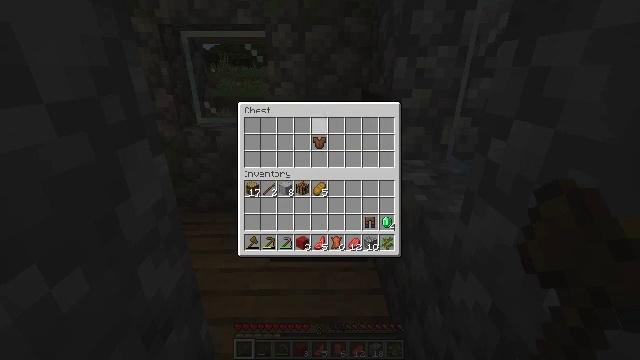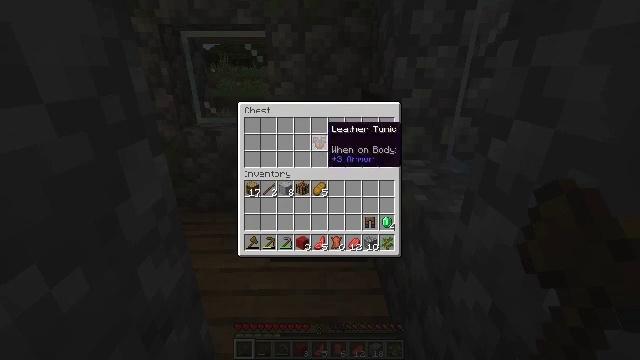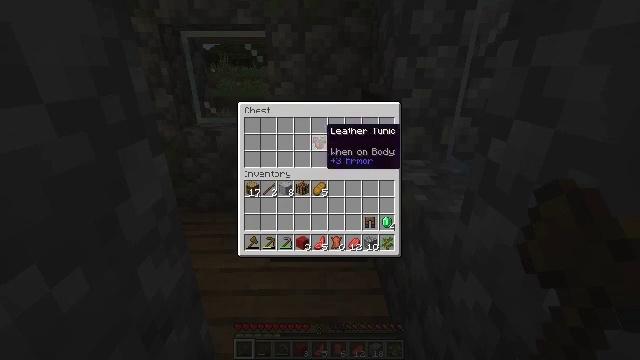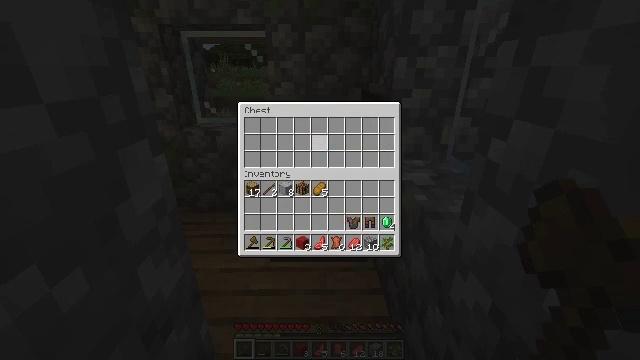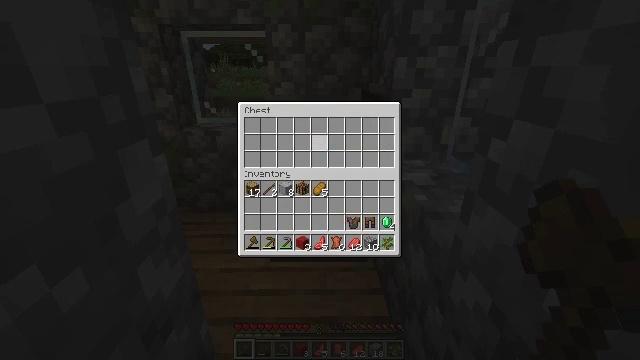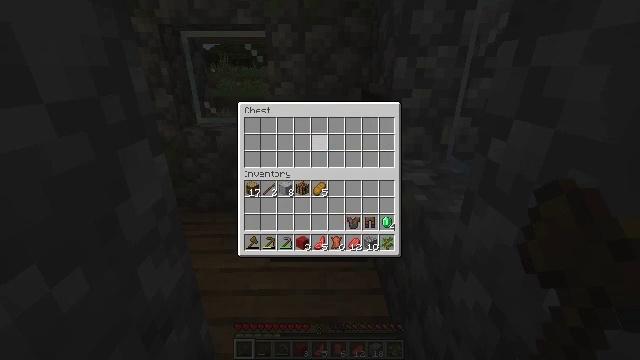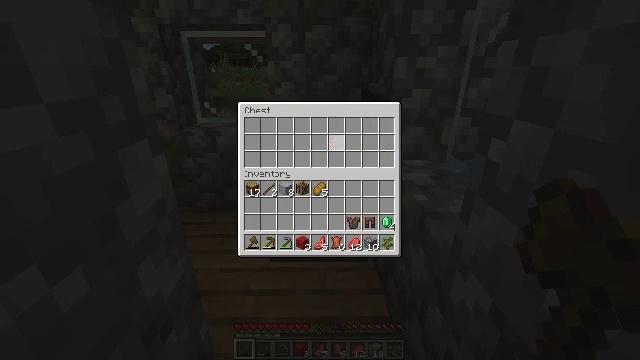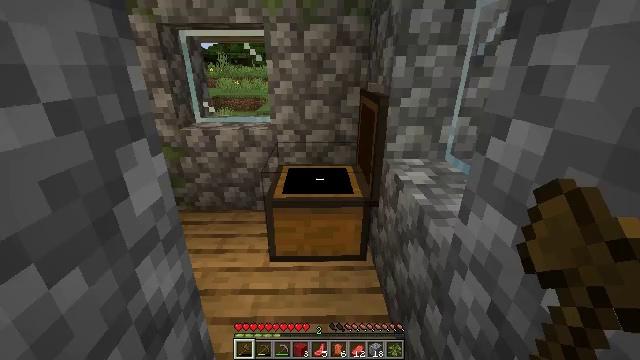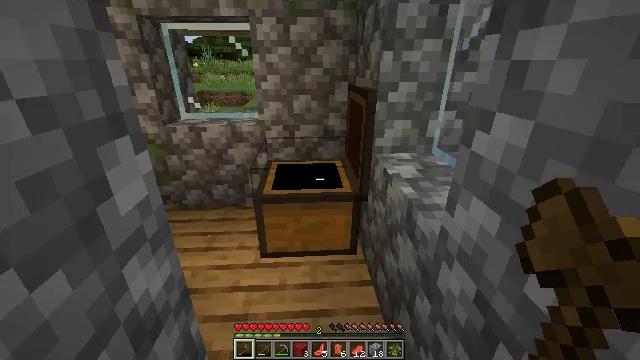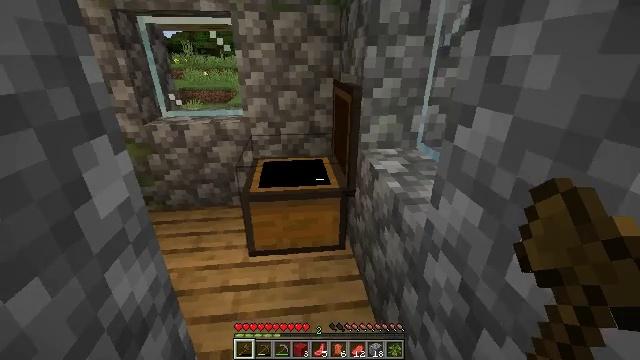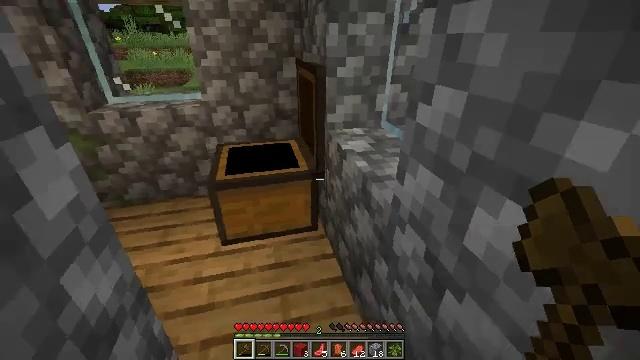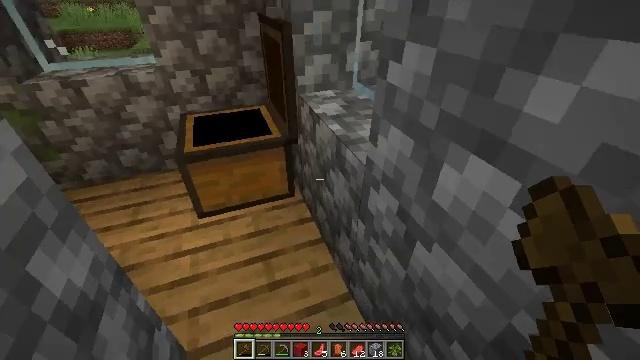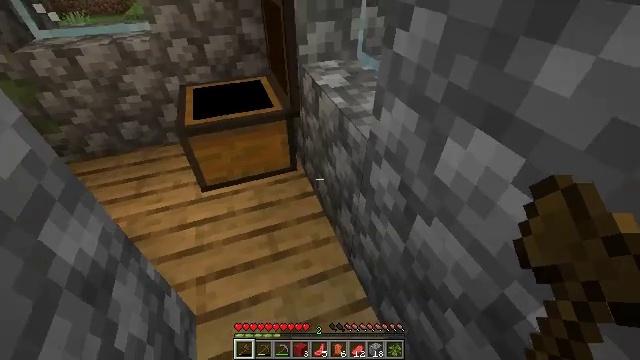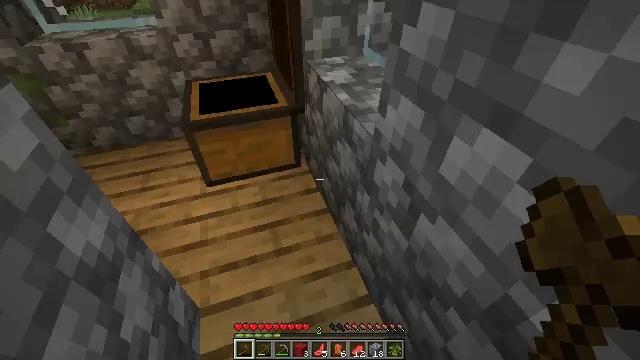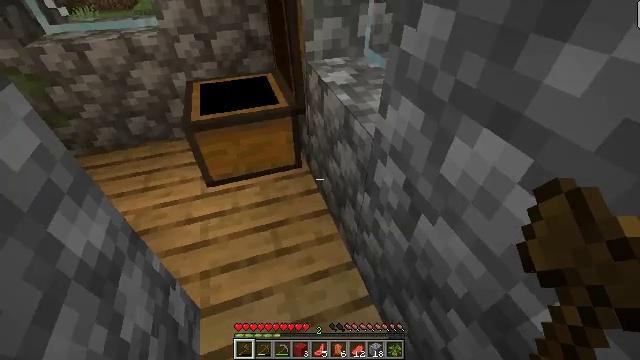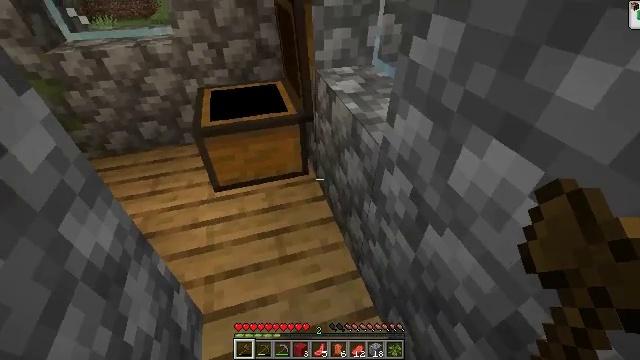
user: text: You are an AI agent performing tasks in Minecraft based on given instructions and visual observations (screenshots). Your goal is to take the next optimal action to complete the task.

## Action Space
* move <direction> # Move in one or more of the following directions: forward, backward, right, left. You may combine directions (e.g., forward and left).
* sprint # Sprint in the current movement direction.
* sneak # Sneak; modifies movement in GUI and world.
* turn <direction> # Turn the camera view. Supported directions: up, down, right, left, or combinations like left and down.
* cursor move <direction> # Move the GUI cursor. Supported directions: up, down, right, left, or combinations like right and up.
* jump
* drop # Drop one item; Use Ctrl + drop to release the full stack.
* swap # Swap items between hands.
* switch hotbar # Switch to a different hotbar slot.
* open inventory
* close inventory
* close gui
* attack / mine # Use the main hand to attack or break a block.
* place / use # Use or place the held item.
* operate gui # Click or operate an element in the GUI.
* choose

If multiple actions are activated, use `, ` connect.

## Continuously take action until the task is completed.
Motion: motion action
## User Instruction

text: Attack the smooth stone block to break it.
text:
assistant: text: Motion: sneak
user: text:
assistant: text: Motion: sneak
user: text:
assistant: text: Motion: sneak, attack / mine
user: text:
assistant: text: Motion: sneak, attack / mine
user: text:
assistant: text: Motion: turn right
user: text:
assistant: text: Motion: no_op
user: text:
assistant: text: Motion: open inventory
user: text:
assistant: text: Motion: turn right and down, open inventory
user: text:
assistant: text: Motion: turn right, open inventory
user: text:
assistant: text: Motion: turn right and down
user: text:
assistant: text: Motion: turn right and down
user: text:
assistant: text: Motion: turn down
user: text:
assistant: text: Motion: turn left
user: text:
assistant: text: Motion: no_op
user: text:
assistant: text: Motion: turn left and up
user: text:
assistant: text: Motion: turn left and up
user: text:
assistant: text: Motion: turn left
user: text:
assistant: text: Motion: turn left
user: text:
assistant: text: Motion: close inventory
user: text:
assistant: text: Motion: close inventory
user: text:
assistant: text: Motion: close inventory
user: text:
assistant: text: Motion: close inventory
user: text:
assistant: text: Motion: no_op
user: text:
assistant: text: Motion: turn right and down
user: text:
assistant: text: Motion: turn right and down
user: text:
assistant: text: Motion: turn right and down
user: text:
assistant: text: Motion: sneak, turn right
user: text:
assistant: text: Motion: sneak
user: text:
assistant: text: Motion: sneak
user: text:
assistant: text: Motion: sneak